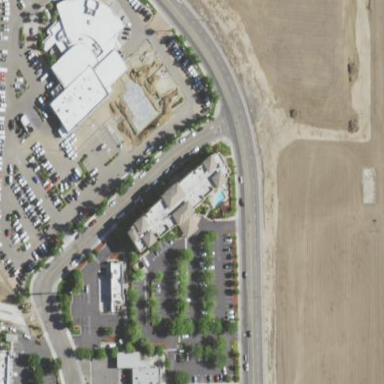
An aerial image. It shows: Hotel building.